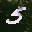
Label: 5